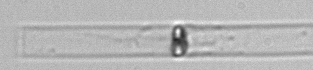
Label: Dactyliosolen_blavyanus